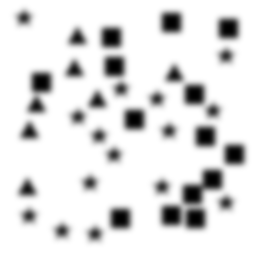
Squares: 14
Triangles: 7
Stars: 15
Total shapes: 36